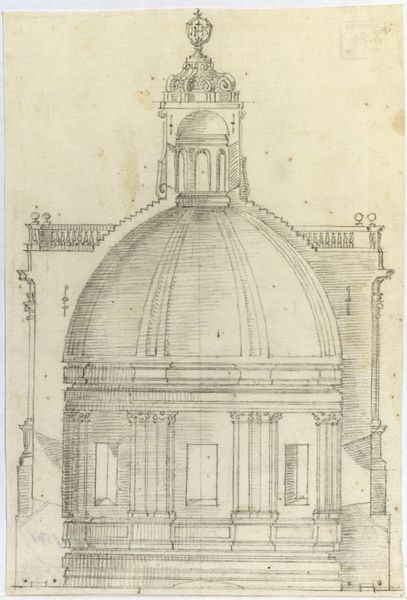
Titel: Rom, S.Ignazio, Entwurf zur Vierungskuppel, Schnitt
Künstler: Francesco Borromini
Standort: Wien
Institution: Albertina, Wien
Schlagwörter: fenster, laterne, skizze, säulen, zeichnung, dach, gebäude, architektur, kirche, blatt, oval, rund, turm, balkon, linien, pilaster, kuppel, detail, geländer, stufen, balustrade, dom, schnitt, schraffur, seite, entwurf, halbrund, sims, plan, querschnitt, bau, aufriss, tambour, baluster, kupel, todi